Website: home-depot
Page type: delivery-shipping
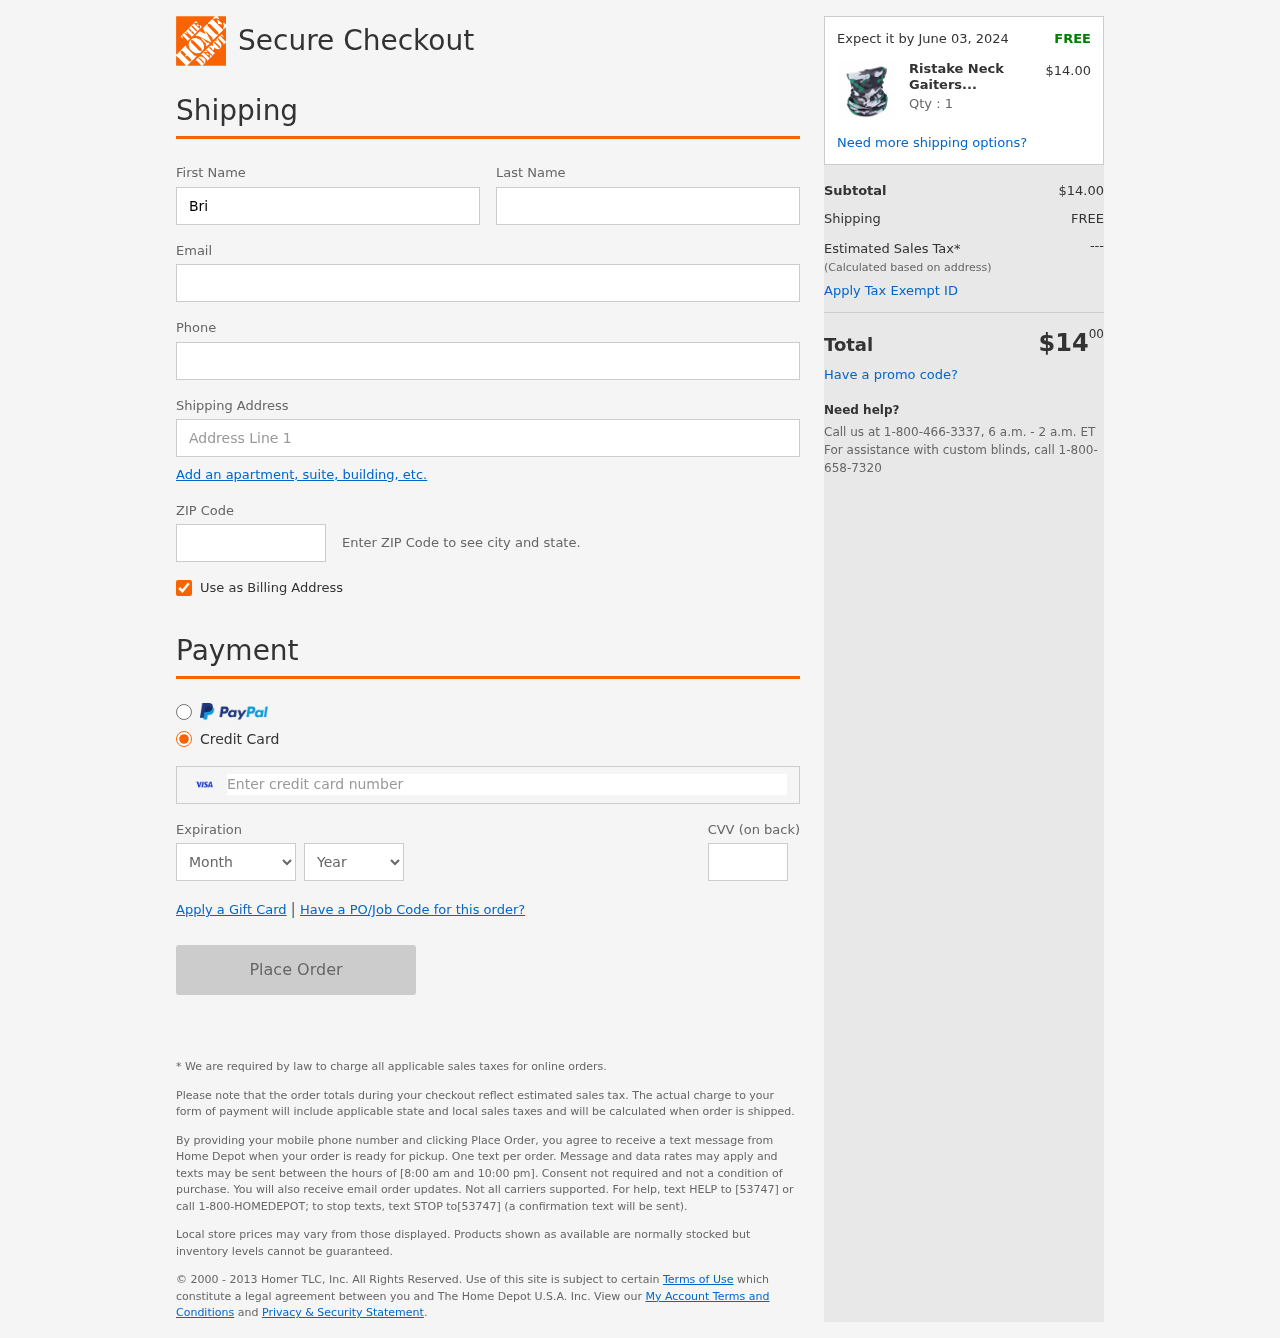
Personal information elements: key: PII_CARD_CVV
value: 458
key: PII_CARD_EXPIRY_MONTH
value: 12
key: PII_CARD_EXPIRY_YEAR
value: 30
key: PII_CARD_NUMBER
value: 4946 2120 7558 2429
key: PII_EMAIL
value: briantate@yahoo.com
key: PII_FIRSTNAME
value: Brian
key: PII_LASTNAME
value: Tate
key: PII_PHONE
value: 2244836147
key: PII_POSTCODE
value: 33326
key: PII_STREET
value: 8699 Brandy Green Apt. 526
Product elements: key: PRODUCT1_NAME
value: Ristake Neck Gaiters, Face Bandana Neck Gaiter Face Scarf Balaclava for Sun Dust Wind, 1 Pack, Multi
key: PRODUCT1_PRICE
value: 14
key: PRODUCT1_QUANTITY
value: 1
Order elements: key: ORDER_DELIVERY_DATE
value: Expect it by June 03, 2024
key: ORDER_SUBTOTAL
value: $14.00
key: ORDER_SHIPPING_COST
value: FREE
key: ORDER_TOTAL
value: $1400